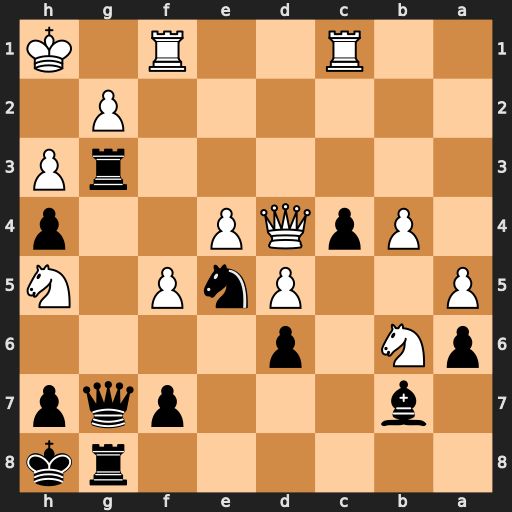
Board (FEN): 6rk/1b3pqp/pN1p4/P2PnP1N/1PpQP2p/6rP/6P1/2R2R1K
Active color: b
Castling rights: -
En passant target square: -
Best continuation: Rxh3+ gxh3 Qg2#